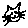
Label: cat